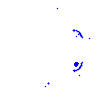
Particle: kaon